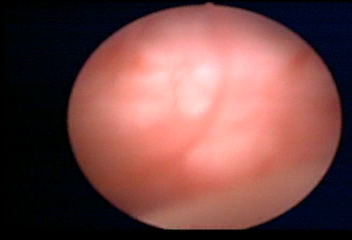
Modality: WLC
Class: Normal mucosa
Bladder cancer association: No